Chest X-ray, AP view. Patient: 29 years old, sex M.
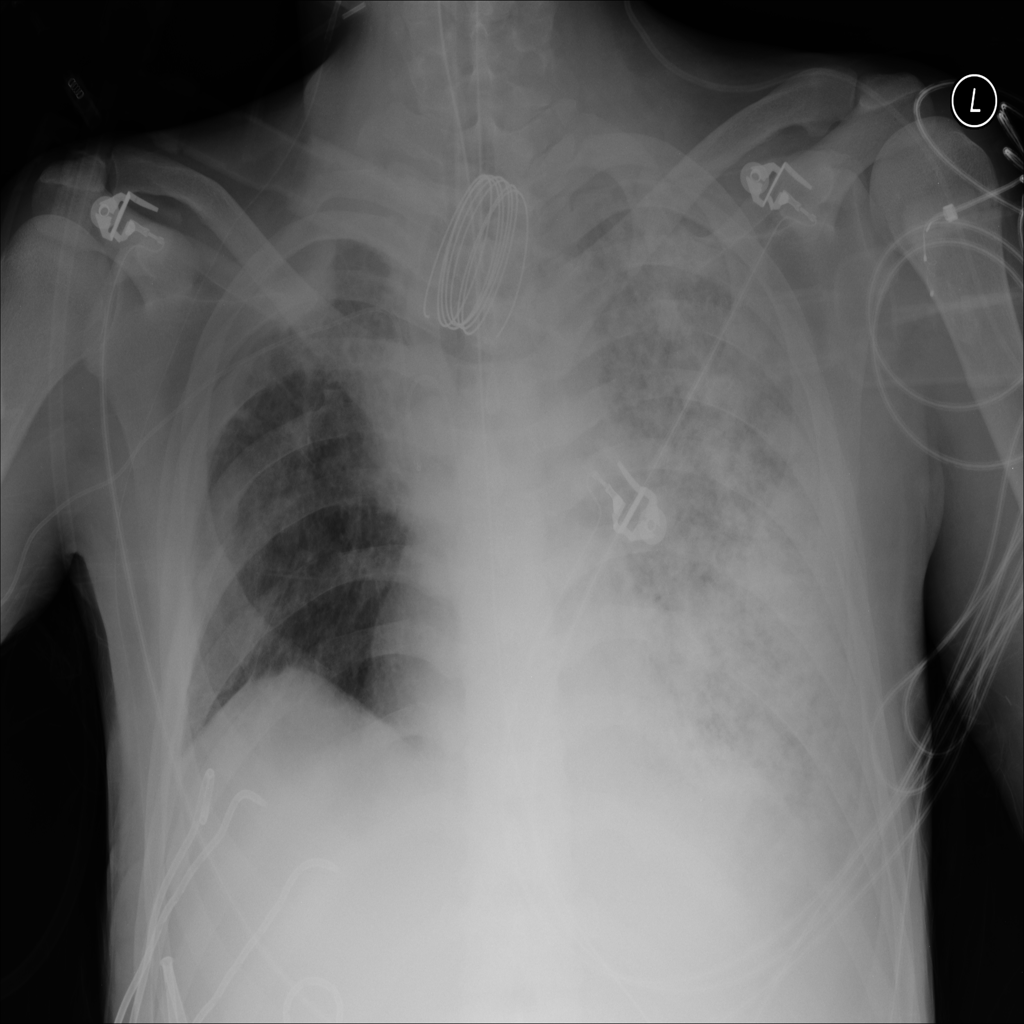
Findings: No Finding